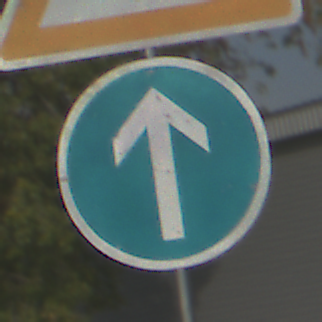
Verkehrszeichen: VorgeschriebeneFahrtrichtungGeradeaus
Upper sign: Lichtzeichenanlage
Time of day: MorningAfternoon
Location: Outdoor (Suburban)
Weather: PartlyCloudy
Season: NotSpecified
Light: Natural